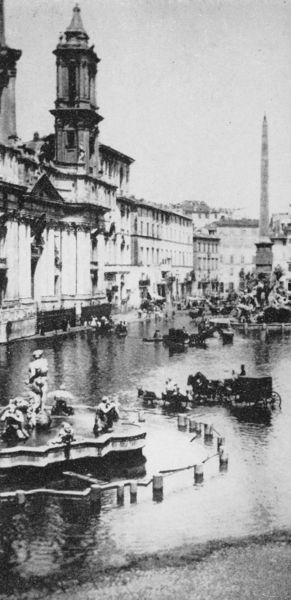
Titel: Piazza Navona in Rom unter Wasser
Schlagwörter: wasser, weiß, fluss, menschen, stadt, grau, schwarz, gebäude, alt, hochwasser, brunnen, pferde, turm, statue, kutsche, foto, regen, schwarzweiß, photo, skulpturen, obelisk, vertikal, grfau